Field crop: maize
Growth stage: 2
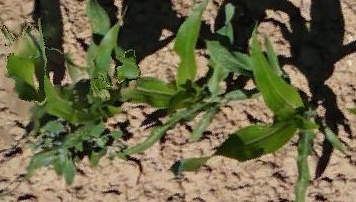
Species: maize